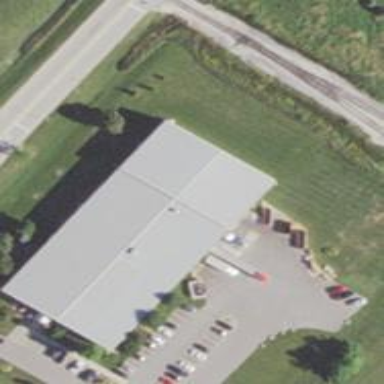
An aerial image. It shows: Industrial building.